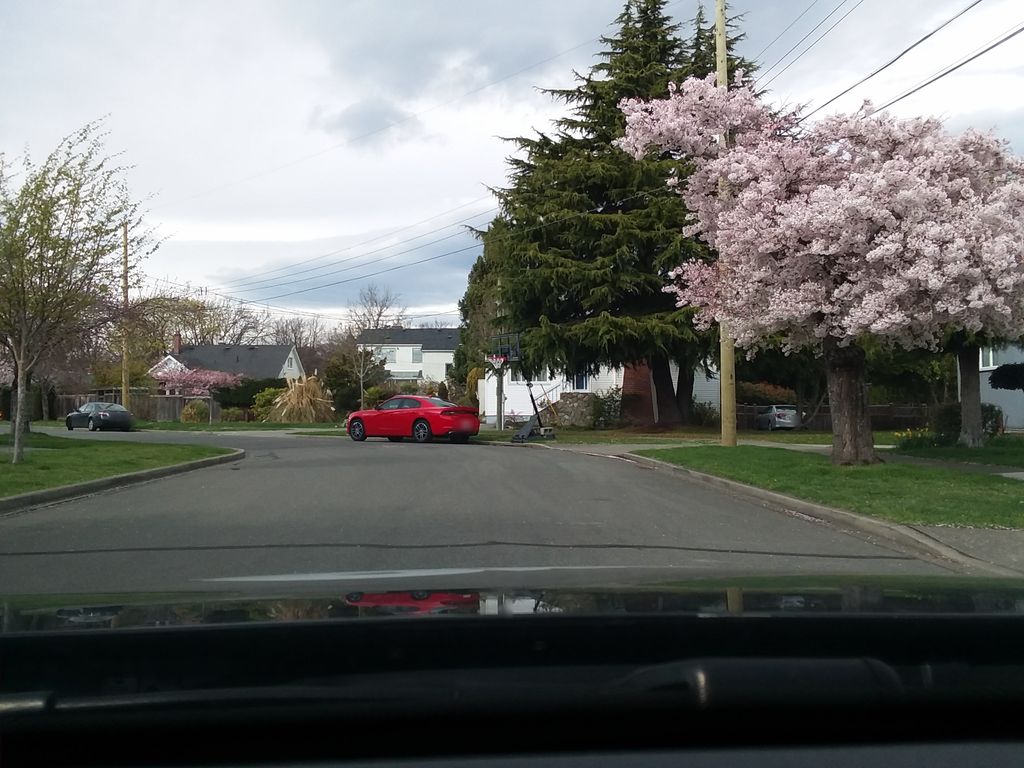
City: victoria